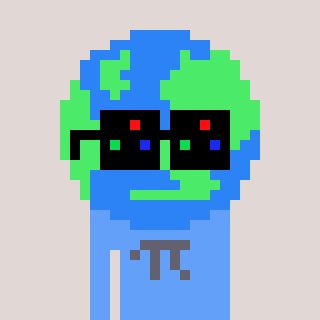
a pixel art character with square black sunglasses, a earth-shaped head and a blue-colored body on a warm background